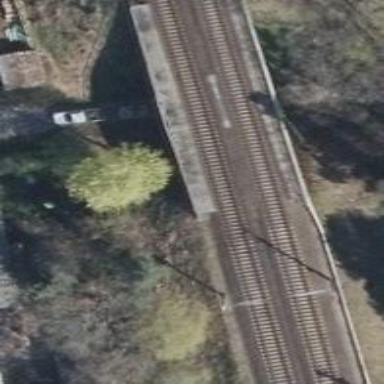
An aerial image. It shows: Railway bridge with electrified contact lines.